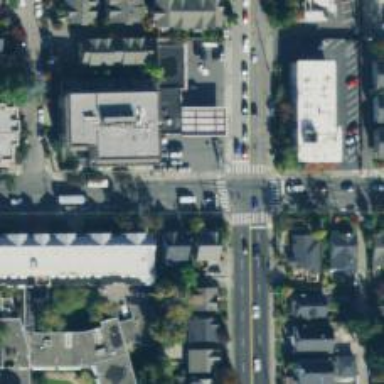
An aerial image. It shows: Secondary road with separate sidewalks.